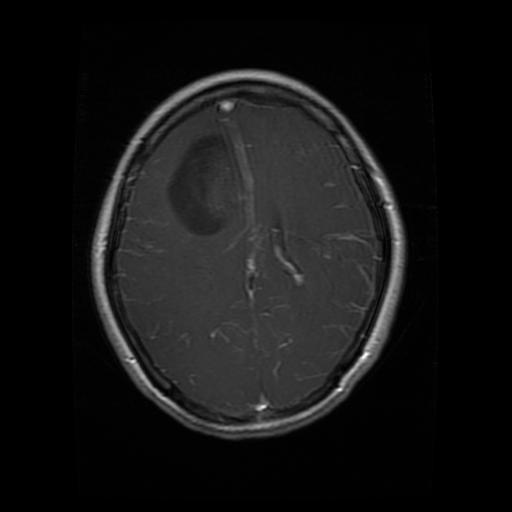
Label: glioma